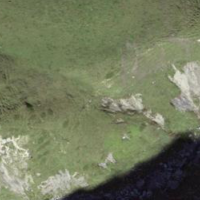
EUNIS habitat code: 23
Species observed at this site:
Rhododendron ferrugineum
Marmota marmota
Larix decidua
Saxifraga paniculata
Pinus mugo
Gypaetus barbatus
Adenostyles alpina
Hieracium villosum
Astrantia minor
Astrantia major
Caltha palustris
Epilobium alpestre
Phoenicurus ochruros
Corvus corax
Periparus ater
Vicia sepium
Carduus defloratus
Veronica chamaedrys
Campanula thyrsoides
Dryas octopetala
Polygala vulgaris
Anemonastrum narcissiflorum
Silene dioica
Anthriscus sylvestris
Eristalis tenax
Geum rivale
Milvus migrans
Cupido minimus
Saxifraga aizoides
Aquila chrysaetos
Saxifraga rotundifolia
Anthus trivialis
Turdus philomelos
Gentiana clusii
Anthus spinoletta
Orchis mascula
Pinguicula vulgaris
Euphorbia cyparissias
Prunella collaris
Gymnadenia conopsea
Omocestus viridulus
Phylloscopus collybita
Anthyllis vulneraria
Aglais urticae
Falco tinnunculus
Alchemilla alpina
Acronicta euphorbiae
Colias croceus
Heracleum sphondylium
Lotus corniculatus
Turdus torquatus
Chorthippus biguttulus
Crepis aurea
Gentiana verna
Ajuga reptans
Plantago media
Rumex alpinus
Bartsia alpina
Rosa pendulina